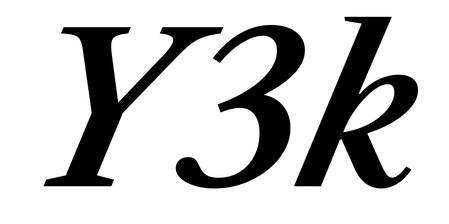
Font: LibreCaslonText-Italic_SemiBold_Italic